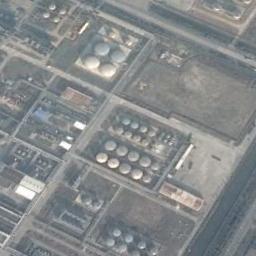
Label: storage tanks